Question: I have unicode used in my html page, which is displaying correctly in the html page. But while converting it into html using xhtml2pdf, it generating black, solid square boxes in the unicodes. Is there some setting for unicode other than UTF-8 setting. I dont think its unicode problem.
'''
# convert HTML to PDF
pisaStatus = pisa.CreatePDF(
StringIO(sourceHtml.encode('utf-8')),
dest=resultFile)
'''
# Complete py code:
'''
# -*- coding: utf-8 -*-
from xhtml2pdf import pisa
from StringIO import StringIO
source = """<html>
<style>
@font-face {
font-family: Preeti;
src: url("preeti.ttf");
}
body {
font-family: Preeti;
}
</style>
<body>
This is a test <br/>
srl
</body>
</html>"""
# Utility function
def convertHtmlToPdf(source):
# open output file for writing (truncated binary)
pdf = StringIO()
pisaStatus = pisa.CreatePDF(StringIO(source.encode('utf-8')), pdf)
# return True on success and False on errors
print "Success: ", pisaStatus.err
return pdf
# Main program
if __name__=="__main__":
print pisa.showLogging()
pdf = convertHtmlToPdf(source)
fd = open("test.pdf", "w+b")
fd.write(pdf.getvalue())
fd.close()
'''

Do I even Need to include the font-face ??
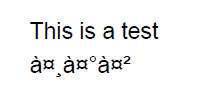
Answer: Its partially solved. Providing the absolute path to the font i.e.
'''
<style>
@font-face {
font-family: Preeti;
src: url("c:/static/fonts/preeti.ttf");
}
body {
font-family: Preeti;
}
</style>
'''
Now another problem has raised. I have mixed texts, partially in unicode and partially in normal Font(I think I should say it normal fonts :D), since fonts have been overridden, now the normal Fonts are coming in rectangular boxes. In this case a empty box.